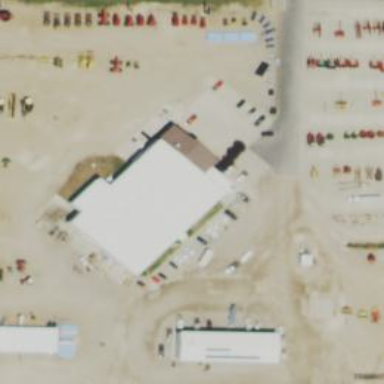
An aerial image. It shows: Building housing agrarian shop.